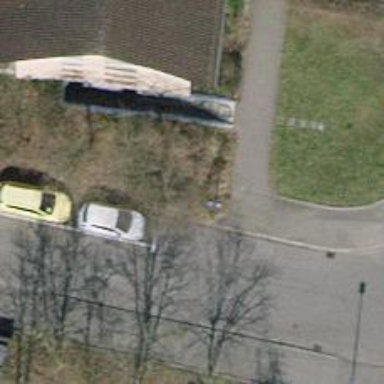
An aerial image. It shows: Urban tree adds touch of nature to the surroundings.